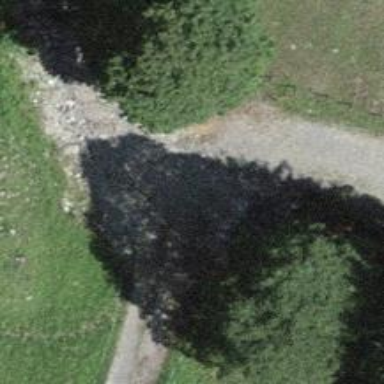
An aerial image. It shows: Track road with grade3 tracktype. The road has bridge.